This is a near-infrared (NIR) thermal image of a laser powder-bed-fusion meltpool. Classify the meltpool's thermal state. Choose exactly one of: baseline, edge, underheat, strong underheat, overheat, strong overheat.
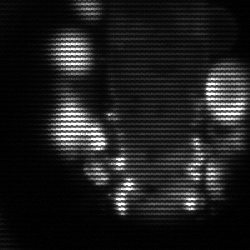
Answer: strong underheat